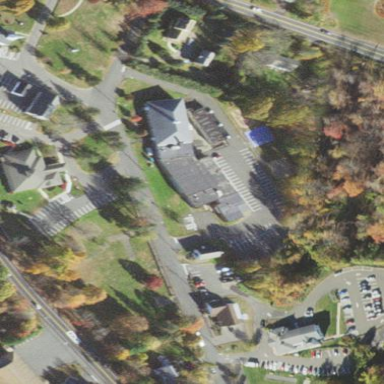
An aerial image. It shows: Community center building.